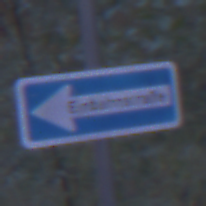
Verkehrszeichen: EinbahnstrasseLinksweisend
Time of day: Night
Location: Outdoor (Suburban)
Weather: PartlyCloudy
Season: NotSpecified
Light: Artificial